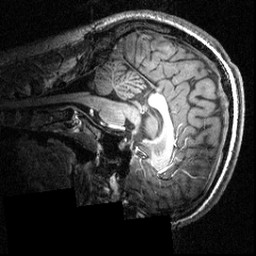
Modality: T1w
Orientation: sagittal
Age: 20
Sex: male
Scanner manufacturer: siemens
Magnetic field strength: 3.951 T
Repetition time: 1.5 s
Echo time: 0.00335 s